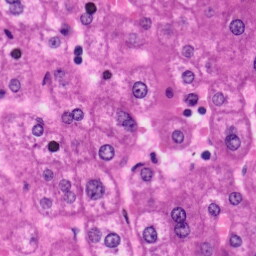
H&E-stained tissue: Liver